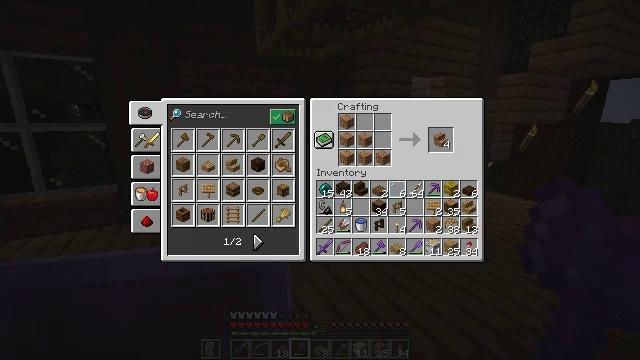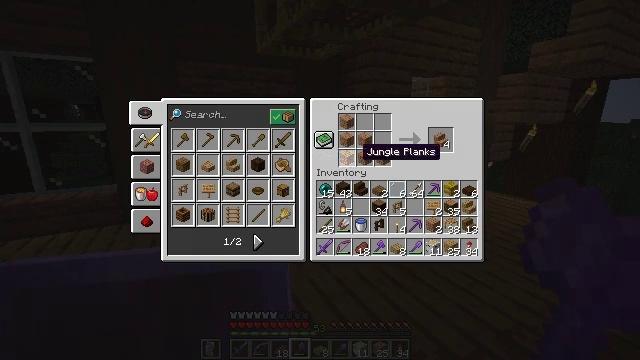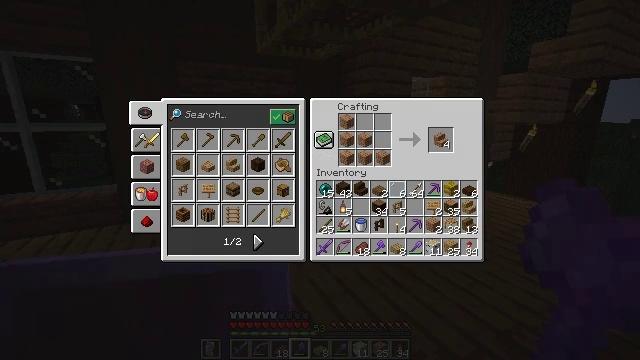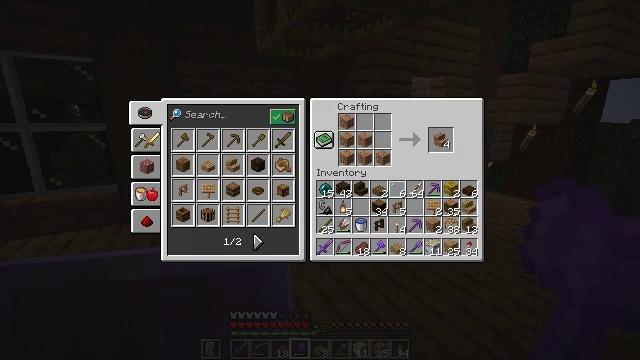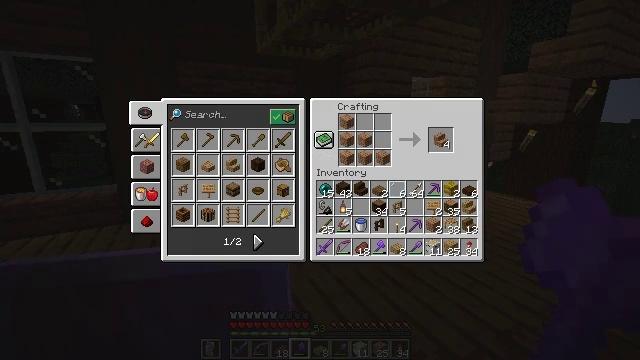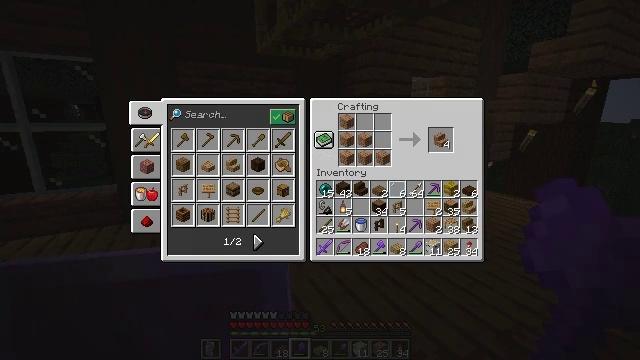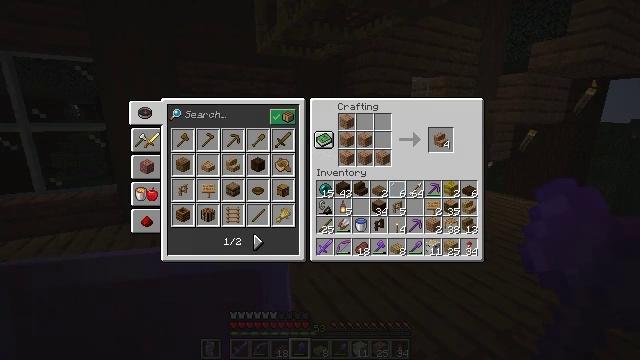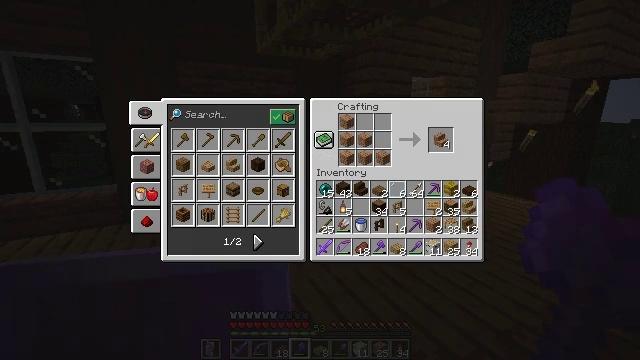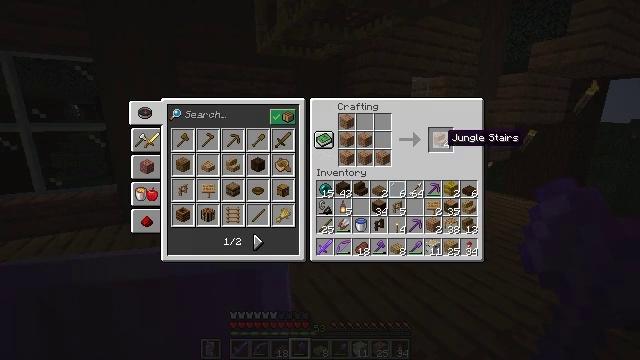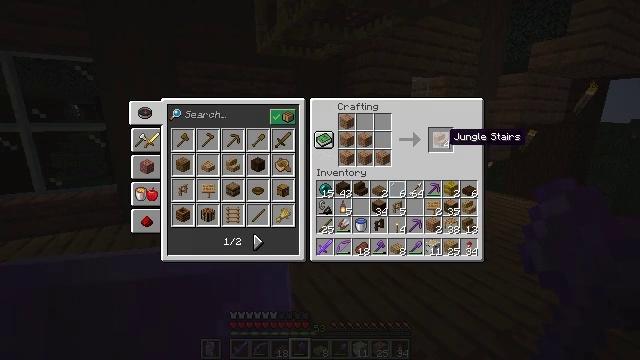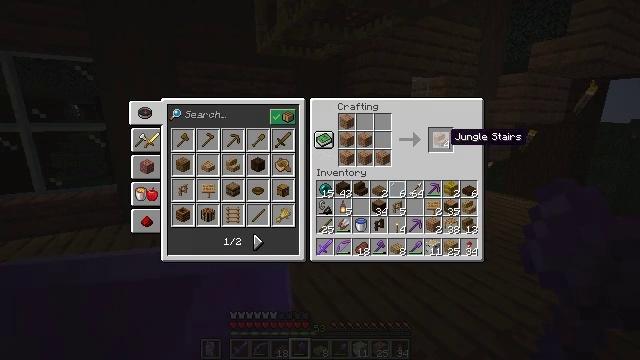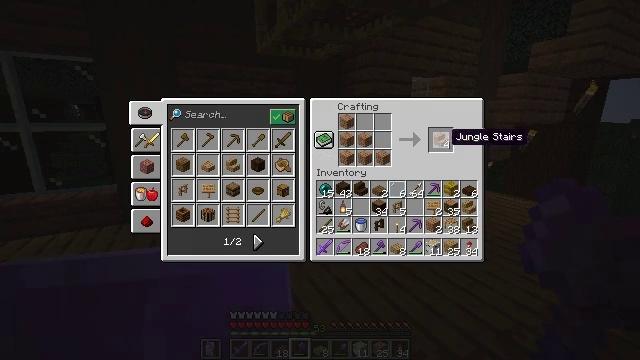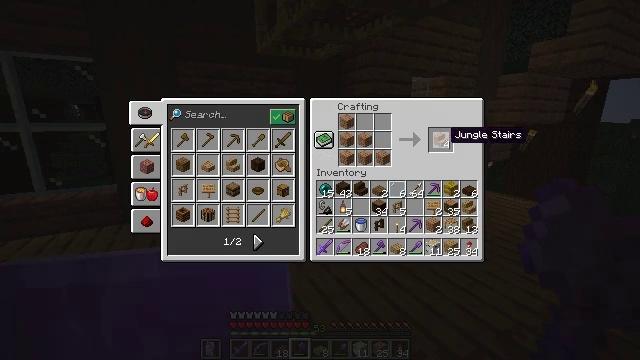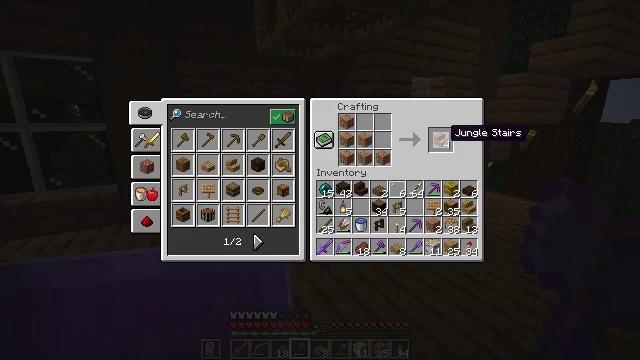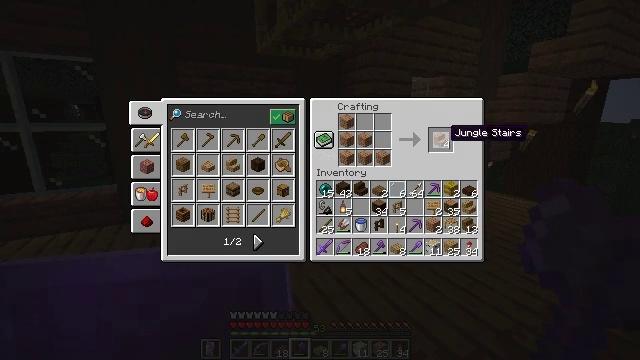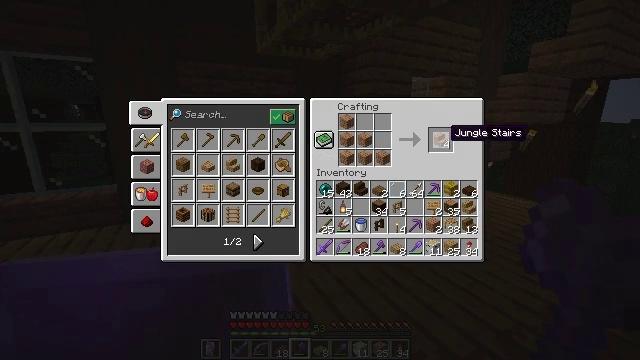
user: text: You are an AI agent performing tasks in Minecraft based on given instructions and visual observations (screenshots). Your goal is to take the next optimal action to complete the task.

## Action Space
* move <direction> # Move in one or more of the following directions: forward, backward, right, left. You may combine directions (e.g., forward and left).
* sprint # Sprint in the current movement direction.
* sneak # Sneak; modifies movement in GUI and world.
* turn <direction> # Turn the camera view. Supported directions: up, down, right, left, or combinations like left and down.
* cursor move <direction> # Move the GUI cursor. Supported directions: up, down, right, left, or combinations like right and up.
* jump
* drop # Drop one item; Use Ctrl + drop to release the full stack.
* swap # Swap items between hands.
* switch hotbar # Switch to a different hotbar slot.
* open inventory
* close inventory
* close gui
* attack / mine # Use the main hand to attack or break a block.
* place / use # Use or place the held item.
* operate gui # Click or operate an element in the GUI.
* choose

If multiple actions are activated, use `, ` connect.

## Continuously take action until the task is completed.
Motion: motion action
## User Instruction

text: Use planks to craft jungle stairs in the crafting table.
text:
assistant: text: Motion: turn right
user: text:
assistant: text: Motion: turn right
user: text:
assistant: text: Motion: turn right
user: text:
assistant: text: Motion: no_op
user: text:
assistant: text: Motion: no_op
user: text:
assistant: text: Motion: turn right
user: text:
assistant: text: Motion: no_op
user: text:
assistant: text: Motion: no_op
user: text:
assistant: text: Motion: no_op
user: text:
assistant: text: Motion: no_op
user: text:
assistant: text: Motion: no_op
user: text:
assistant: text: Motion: sneak
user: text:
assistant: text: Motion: sneak
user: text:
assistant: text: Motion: sneak
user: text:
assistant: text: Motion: sneak
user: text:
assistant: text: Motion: sneak, attack / mine
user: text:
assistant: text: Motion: sneak, attack / mine
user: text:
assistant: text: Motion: sneak, attack / mine
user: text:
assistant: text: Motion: sneak, attack / mine
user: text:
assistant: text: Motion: sneak, attack / mine
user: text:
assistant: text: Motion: sneak, attack / mine